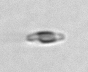
Label: pennate